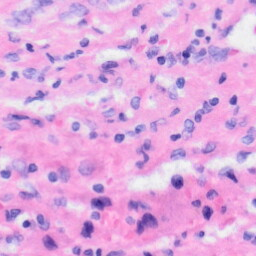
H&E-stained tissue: Liver